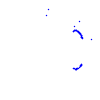
Particle: proton